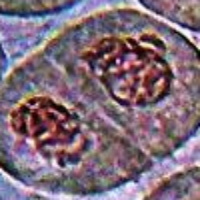
Label: telophase